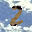
Label: 2